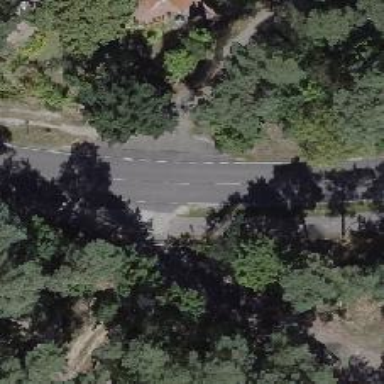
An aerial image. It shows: Secondary road with asphalt surface.